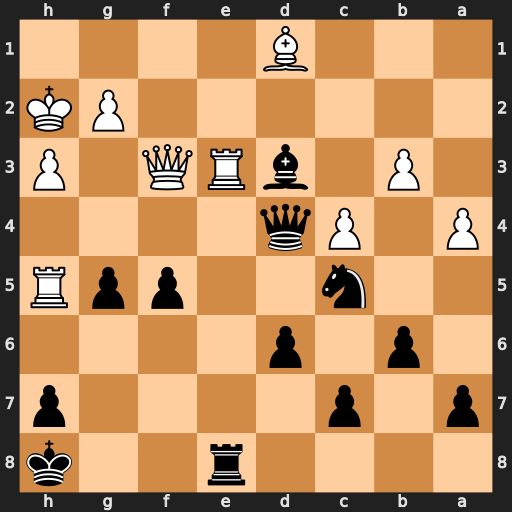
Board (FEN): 4r2k/p1p4p/1p1p4/2n2ppR/P1Pq4/1P1bRQ1P/6PK/3B4
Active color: b
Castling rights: -
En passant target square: -
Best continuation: Qxe3 Qxe3 Rxe3